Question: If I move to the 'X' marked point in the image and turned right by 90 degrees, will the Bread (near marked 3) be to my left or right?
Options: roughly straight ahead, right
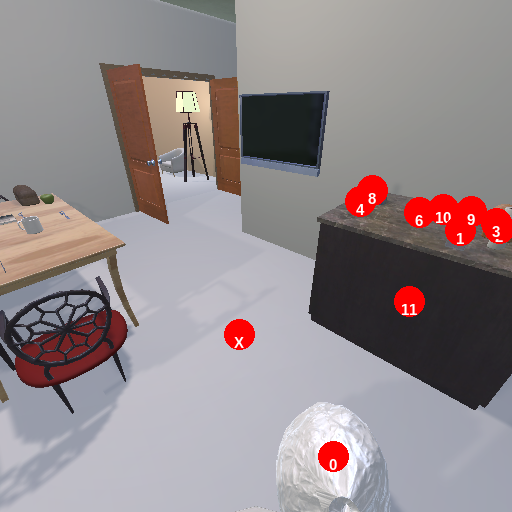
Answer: roughly straight ahead